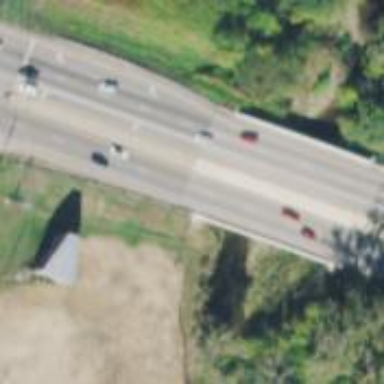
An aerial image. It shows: Trunk link highway passing over bridge.